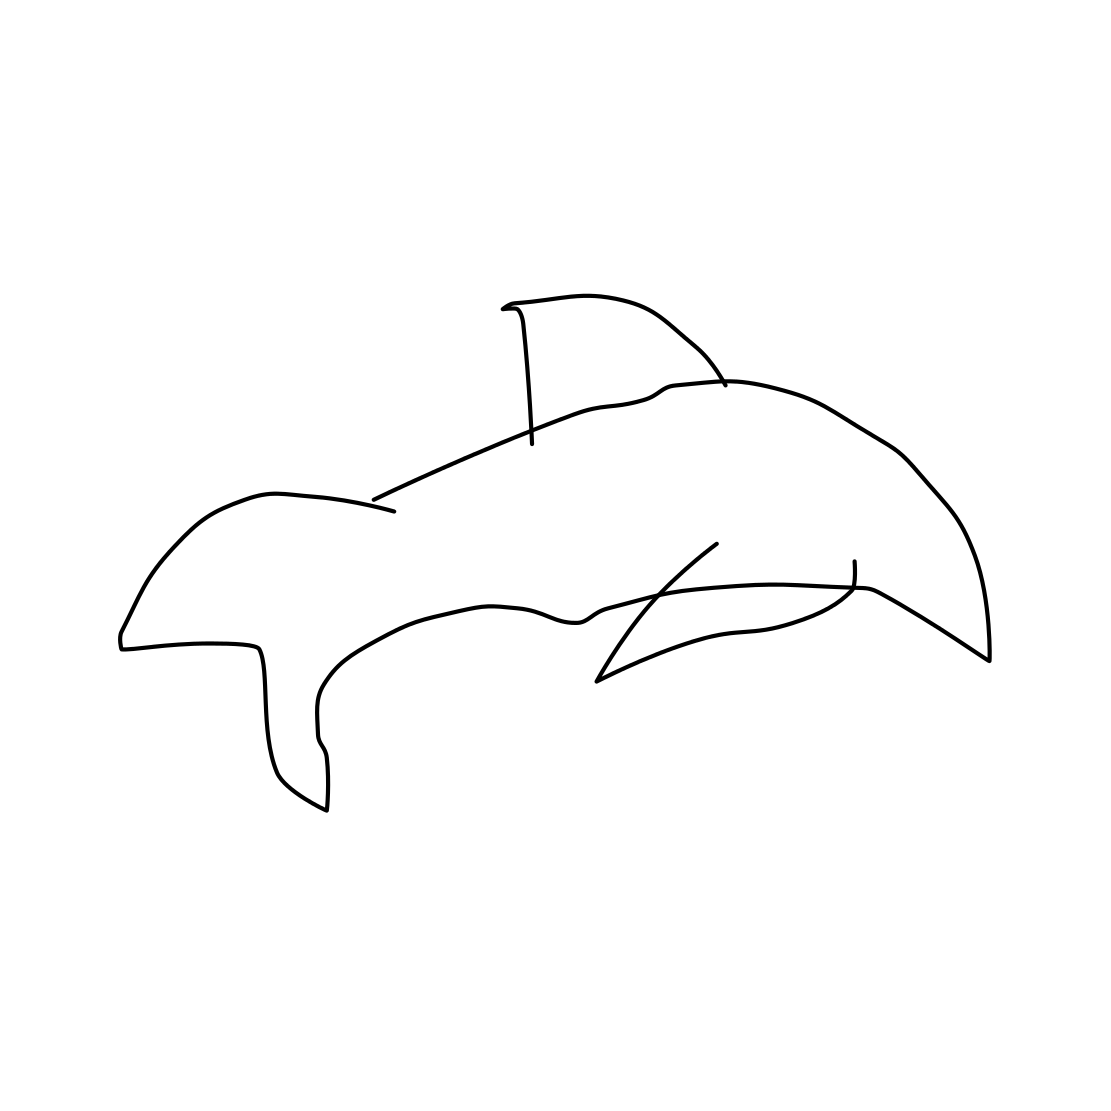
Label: dolphin